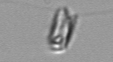
Label: Chrysochromulina_lanceolata